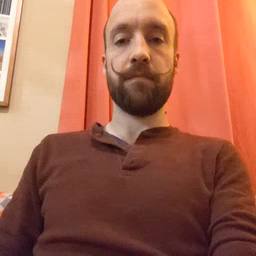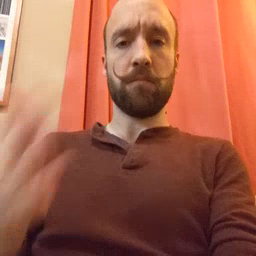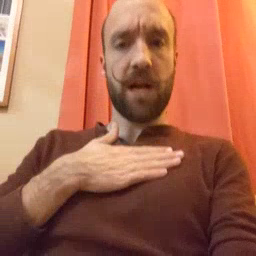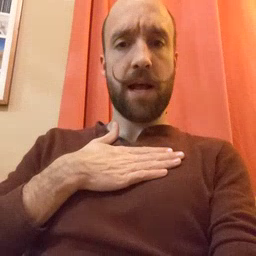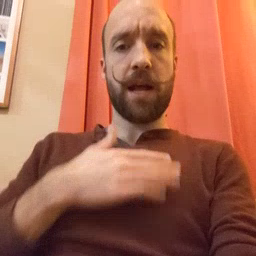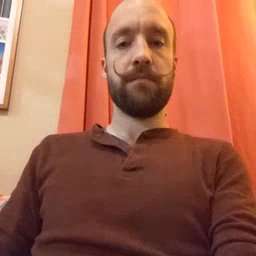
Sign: minemy